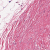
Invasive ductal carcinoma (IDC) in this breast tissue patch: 0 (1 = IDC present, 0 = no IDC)